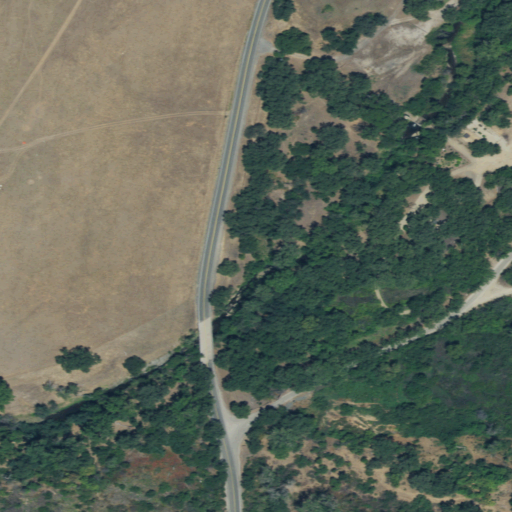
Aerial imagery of valley in California named Messilla Valley containing grassland, open development, woody wetlands, deciduous forest, evergreen forest, and low intensity development